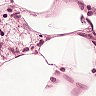
Metastatic tissue present: no